Question: I am trying to make this view query two tables and then roll up each Program ID into one row with all the AttributeNames in the AttributeNames colum together
I joined these two tables and it pulled up the proper amount of records.
Now all I need for this part would be to roll these up where I have one row per ProgramID and all the AttributeNames' together in a AttributeNames column for each id.
EXAMPLE: All in one row.
'''
ProgramID | AttributeNames
887 | Studydesign, Control Groups, Primary Outcomes.
'''
Here is the image of the SQL VIEW that I need to modified so it does this:

THE QUERY:
'''
SELECT TOP (100) PERCENT dbo.tblProgramAttributes.ProgramID,
dbo.tblProgramAttributes.AttributeID AS PAattributeID,
dbo.tblAttributes.AttributeID,
dbo.tblAttributes.AttributeName
FROM dbo.tblProgramAttributes INNER JOIN
dbo.tblAttributes
ON dbo.tblProgramAttributes.AttributeID = dbo.tblAttributes.AttributeID
WHERE (dbo.tblProgramAttributes.AttributeID NOT LIKE '%ProgramType%')
ORDER BY dbo.tblProgramAttributes.ProgramID DESC
'''
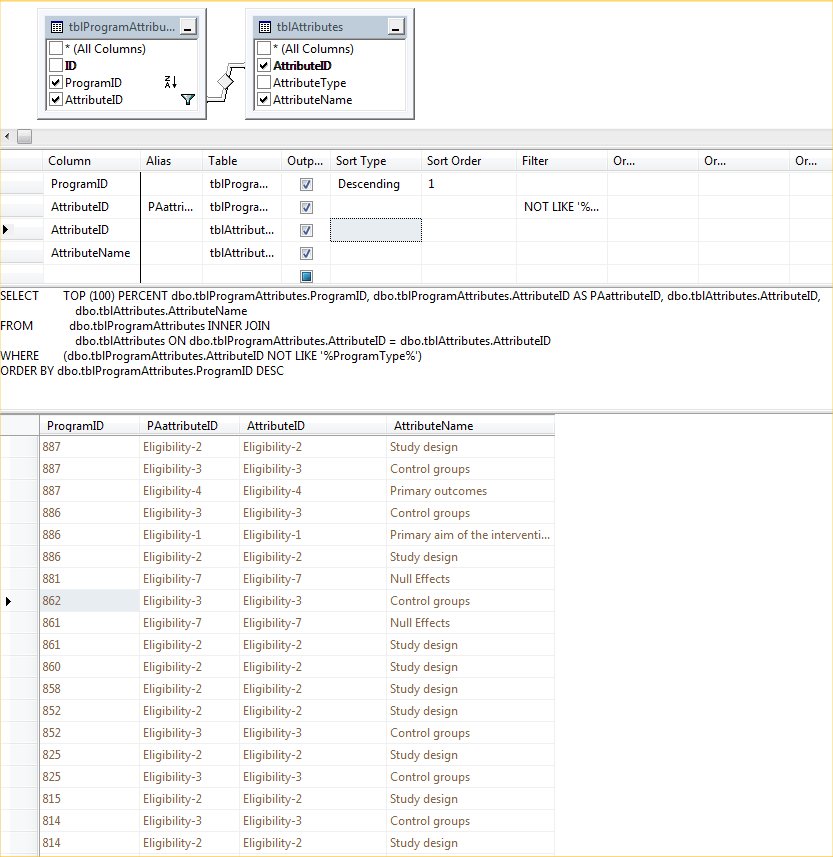
Answer: '''
select ProgramId,
stuff(
(
select ','+ [attributename]
from Table1
where programid = t.programid for XML path('')
),1,1,'') as AttributeNames
from (select distinct programid
from Table1 )t
'''
Check out my <URL>
Results
'''
PROGRAMID ATTRIBUTENAMES
887 Study Design,Control Groups,Primary Outcomes
'''